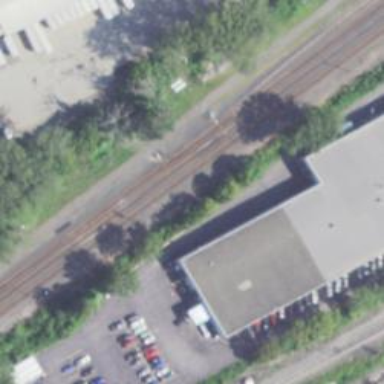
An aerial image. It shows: Railway crossover.